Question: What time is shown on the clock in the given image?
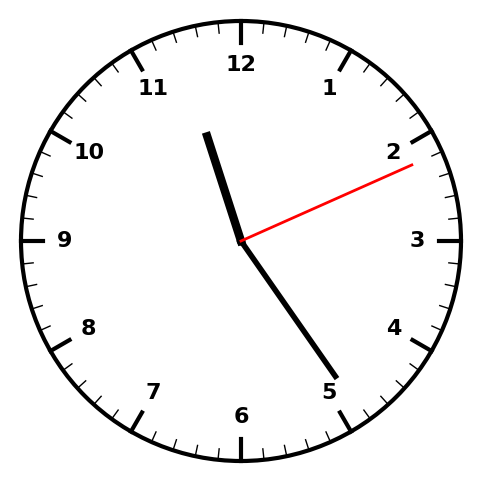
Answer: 11:24:11